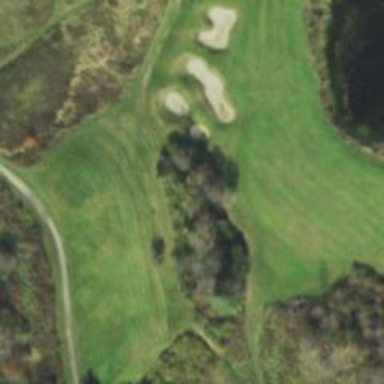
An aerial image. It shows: Rough area in golf course.